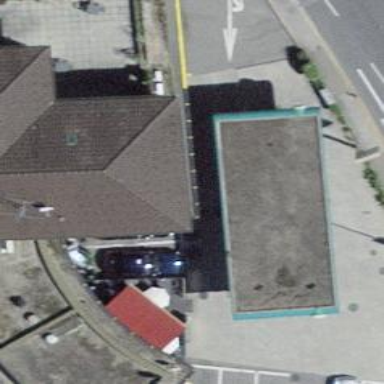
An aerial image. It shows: Fuel station.